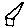
Label: house